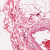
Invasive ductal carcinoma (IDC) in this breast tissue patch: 0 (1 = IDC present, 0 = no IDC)